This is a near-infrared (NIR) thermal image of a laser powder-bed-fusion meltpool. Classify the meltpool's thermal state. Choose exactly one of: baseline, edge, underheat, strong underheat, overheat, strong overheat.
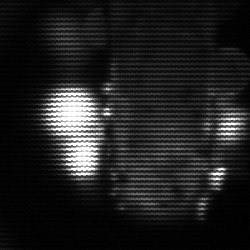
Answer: strong underheat